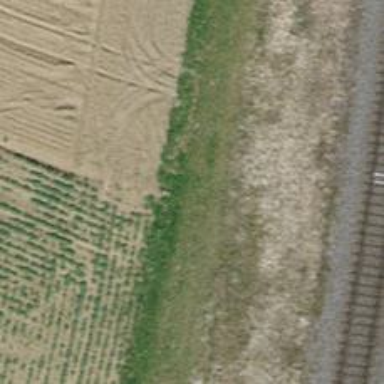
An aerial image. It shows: Grass track with grade 5 tracktype.